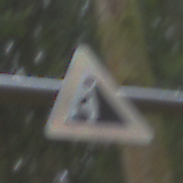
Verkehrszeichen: SteinschlagRechts
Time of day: Midday
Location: Outdoor (Nature)
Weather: Overcast
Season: NotSpecified
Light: Natural